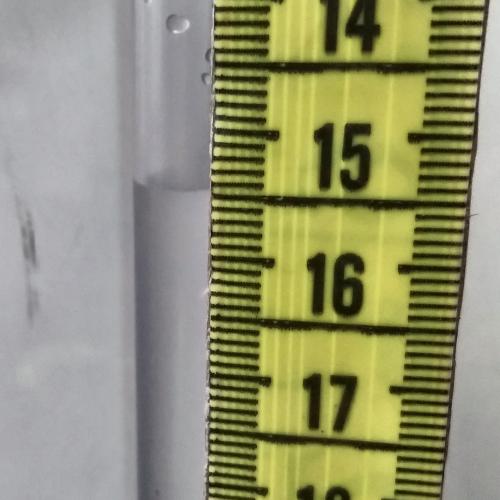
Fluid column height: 15.5 cm